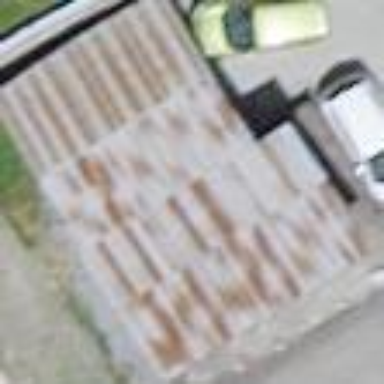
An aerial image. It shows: Shed building.